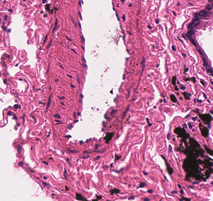
Tumor epithelial tissue: no
Tumor-associated stroma tissue: no
Normal tissue: yes